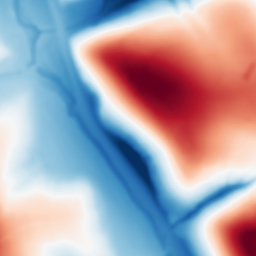
Category: multiscale
Decomposition family: dog_multiscale
Decomposition parameters: sigma_ratio: 2
n_scales: 5
base_sigma: 2
Upsampling method: bspline
Upsampling parameters: scale: 4
Upsampling scale: 4